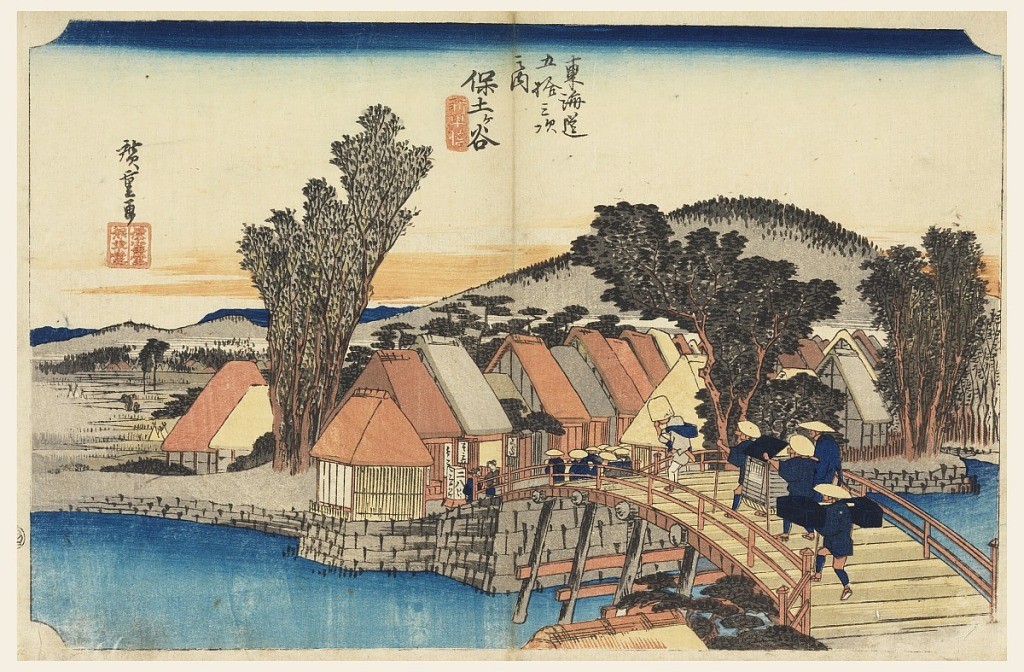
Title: Hodogaya (Shinkame Bridge), in The Fifty-Three Stations of the Tokaido Road (Tokaido Gojusan Tsugi-no Uchi)
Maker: Ando Hiroshige, Japanese, 1797–1858
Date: ca. 1834
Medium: Woodblock print in colored ink on paper
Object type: Print
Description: Scene of busy merchants quickly crossing the Shimmachi bridge into town. Two women are sitting enjoying a cup of tea at the base of the bridge.  A row of colorful rooftops continues into the distance and under the hilltop of a large mountain.